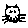
Label: cat